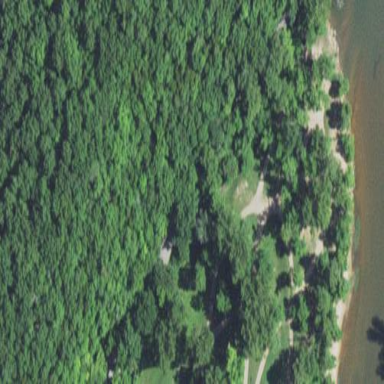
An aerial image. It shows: Mixed woodland with variety of leaf types and cycles.